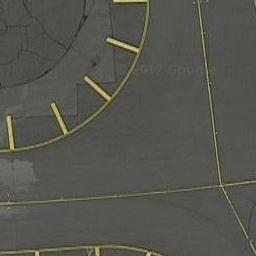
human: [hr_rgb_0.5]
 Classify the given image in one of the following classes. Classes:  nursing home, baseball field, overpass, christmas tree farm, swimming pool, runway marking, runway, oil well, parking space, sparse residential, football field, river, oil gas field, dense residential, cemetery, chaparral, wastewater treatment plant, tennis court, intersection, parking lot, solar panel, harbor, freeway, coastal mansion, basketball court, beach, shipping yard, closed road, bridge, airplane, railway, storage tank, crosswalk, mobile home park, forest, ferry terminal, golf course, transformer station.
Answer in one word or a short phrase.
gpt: runway marking